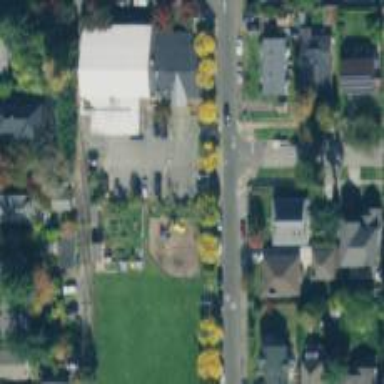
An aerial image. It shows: Residential road with asphalt surface and separate sidewalk.